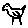
Label: bird